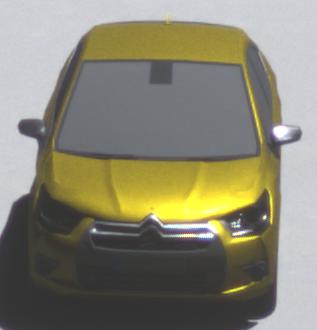
Make: Citroen
Model: DS 4 VTi 120
Detailed model: DS 4
Model produced from: 2011/05
Model produced until: 2015/01
Doors: 5
Color: yellow
Road condition: dry road
Daytime: midday
Contrast: high contrast